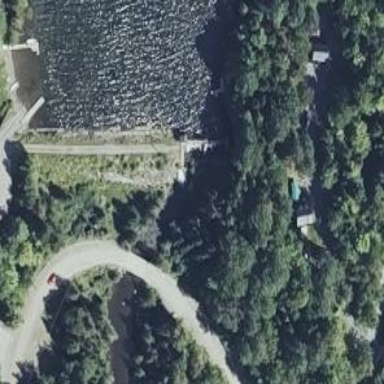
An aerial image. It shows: Dam along waterway.